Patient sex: M
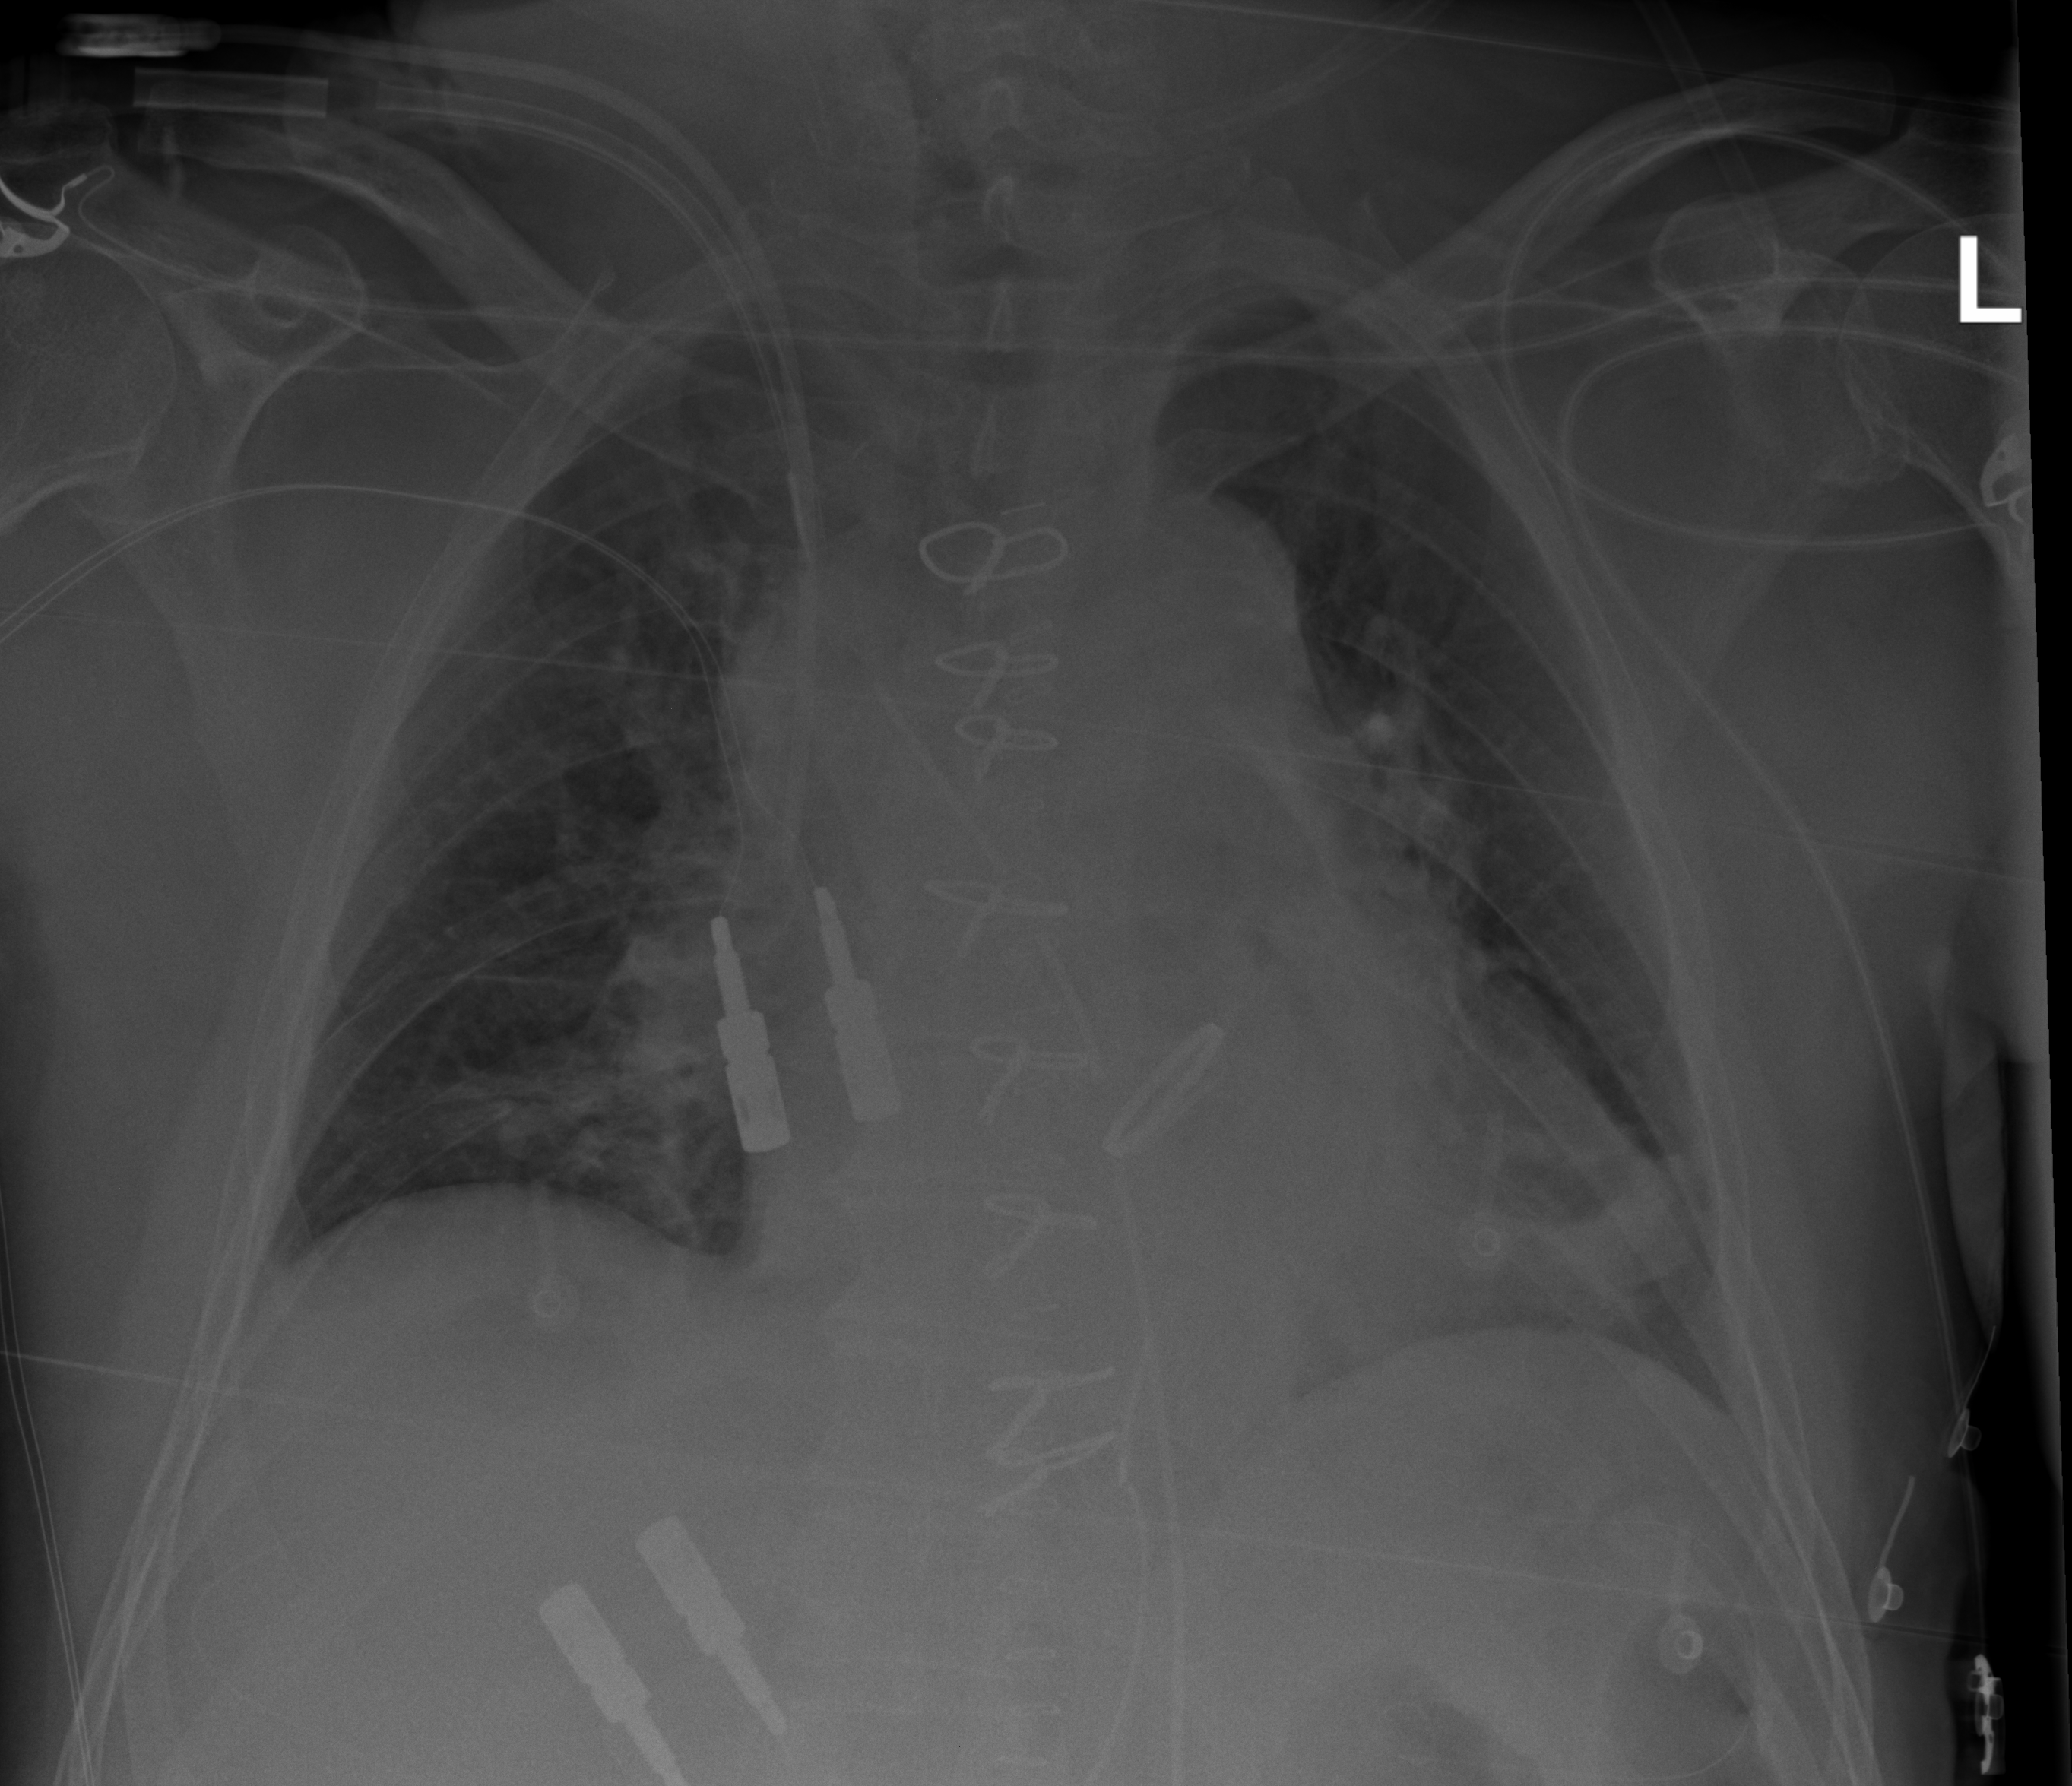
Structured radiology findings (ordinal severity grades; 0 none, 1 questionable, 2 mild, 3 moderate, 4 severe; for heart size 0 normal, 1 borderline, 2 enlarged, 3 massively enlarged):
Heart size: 1
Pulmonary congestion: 0
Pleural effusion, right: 0
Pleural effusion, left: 0
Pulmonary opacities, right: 0
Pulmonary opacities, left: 2
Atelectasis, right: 2
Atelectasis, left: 3